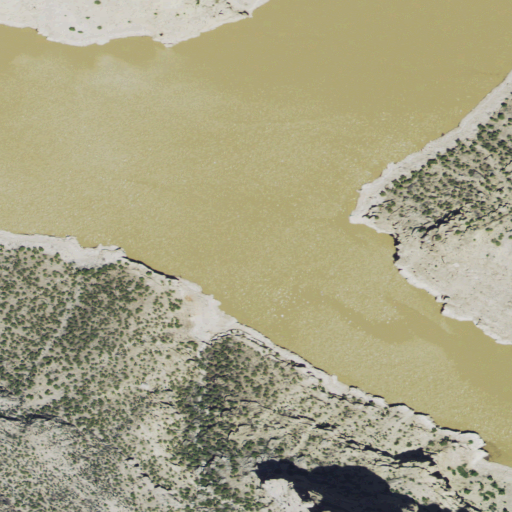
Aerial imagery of valley in Montana named Devil Canyon containing open water, shrub, grassland, evergreen forest, barren land, and herbaceous wetlands